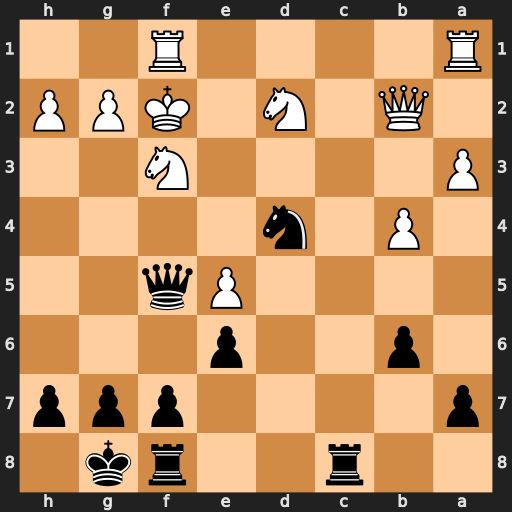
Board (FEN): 2r2rk1/p4ppp/1p2p3/4Pq2/1P1n4/P4N2/1Q1N1KPP/R4R2
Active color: b
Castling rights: -
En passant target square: -
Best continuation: Nxf3 gxf3 Rc2 Qd4 Qg5 Rfd1 Rd8